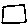
Label: square